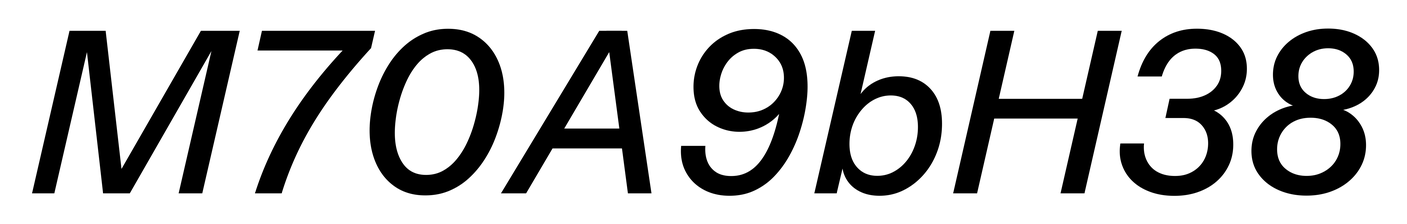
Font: InstrumentSans-Italic_Medium_Italic